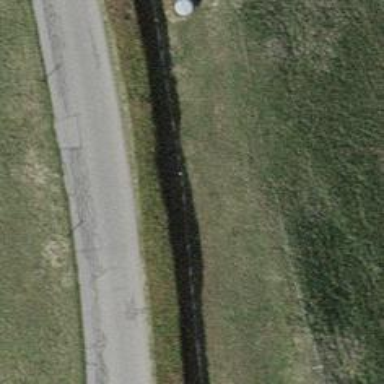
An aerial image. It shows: Hedge barrier.